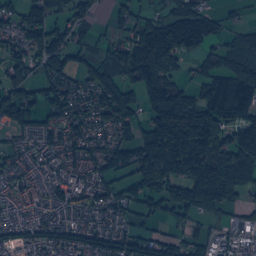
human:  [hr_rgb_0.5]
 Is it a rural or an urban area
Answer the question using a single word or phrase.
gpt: urban

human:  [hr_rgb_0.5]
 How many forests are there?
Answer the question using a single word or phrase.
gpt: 273

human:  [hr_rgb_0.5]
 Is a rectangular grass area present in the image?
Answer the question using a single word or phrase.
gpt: yes

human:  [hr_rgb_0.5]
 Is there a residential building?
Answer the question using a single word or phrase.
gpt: yes

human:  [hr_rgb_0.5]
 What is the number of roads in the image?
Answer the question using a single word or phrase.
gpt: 729

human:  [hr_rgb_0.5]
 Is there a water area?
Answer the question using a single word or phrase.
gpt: yes

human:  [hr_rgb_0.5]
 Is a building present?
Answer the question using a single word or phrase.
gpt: yes

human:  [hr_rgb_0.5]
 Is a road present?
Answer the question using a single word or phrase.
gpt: yes

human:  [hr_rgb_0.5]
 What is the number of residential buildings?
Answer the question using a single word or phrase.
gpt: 5450

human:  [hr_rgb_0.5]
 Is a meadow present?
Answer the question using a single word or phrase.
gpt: yes

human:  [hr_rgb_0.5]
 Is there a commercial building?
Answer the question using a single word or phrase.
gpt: yes

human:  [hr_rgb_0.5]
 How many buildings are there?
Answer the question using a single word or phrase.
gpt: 5558

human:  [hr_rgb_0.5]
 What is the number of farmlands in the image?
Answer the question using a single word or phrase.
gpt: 15

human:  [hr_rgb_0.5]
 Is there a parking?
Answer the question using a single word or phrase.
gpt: yes

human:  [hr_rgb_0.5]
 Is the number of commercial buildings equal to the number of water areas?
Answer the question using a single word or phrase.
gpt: no

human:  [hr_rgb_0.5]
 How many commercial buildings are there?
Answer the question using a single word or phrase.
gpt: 88

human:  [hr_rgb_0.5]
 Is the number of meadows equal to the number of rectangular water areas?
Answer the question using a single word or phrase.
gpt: no

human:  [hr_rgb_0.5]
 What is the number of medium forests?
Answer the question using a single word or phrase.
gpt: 71

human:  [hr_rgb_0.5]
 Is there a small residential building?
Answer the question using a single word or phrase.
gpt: yes

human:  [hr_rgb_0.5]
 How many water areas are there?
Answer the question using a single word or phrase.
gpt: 30

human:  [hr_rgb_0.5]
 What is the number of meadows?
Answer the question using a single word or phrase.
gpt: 99

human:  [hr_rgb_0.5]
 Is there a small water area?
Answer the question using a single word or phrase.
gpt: yes

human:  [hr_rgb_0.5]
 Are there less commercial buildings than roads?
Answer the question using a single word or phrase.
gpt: yes

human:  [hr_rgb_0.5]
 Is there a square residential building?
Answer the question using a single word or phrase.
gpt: yes

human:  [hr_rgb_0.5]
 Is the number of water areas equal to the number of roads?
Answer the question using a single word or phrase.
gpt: no

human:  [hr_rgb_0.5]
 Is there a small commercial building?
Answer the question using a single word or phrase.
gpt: yes

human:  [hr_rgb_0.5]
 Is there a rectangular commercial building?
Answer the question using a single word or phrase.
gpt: yes

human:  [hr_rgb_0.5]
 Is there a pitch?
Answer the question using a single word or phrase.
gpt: yes

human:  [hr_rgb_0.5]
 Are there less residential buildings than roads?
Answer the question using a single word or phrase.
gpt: no

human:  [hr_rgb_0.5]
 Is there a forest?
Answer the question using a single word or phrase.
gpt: yes

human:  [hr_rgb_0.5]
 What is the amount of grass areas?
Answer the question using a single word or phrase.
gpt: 170

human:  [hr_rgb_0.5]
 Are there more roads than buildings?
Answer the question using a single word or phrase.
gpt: no

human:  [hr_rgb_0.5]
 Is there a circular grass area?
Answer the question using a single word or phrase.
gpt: no

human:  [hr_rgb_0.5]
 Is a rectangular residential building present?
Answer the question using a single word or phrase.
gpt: yes

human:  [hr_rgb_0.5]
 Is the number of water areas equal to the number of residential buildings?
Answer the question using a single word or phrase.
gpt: no

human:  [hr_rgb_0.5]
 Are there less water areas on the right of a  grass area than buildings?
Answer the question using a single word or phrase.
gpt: yes

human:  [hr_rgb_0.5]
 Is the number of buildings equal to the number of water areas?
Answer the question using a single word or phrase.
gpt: no

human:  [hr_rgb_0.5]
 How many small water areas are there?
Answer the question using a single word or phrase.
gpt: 20

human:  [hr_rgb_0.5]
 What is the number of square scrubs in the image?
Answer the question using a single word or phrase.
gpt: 0

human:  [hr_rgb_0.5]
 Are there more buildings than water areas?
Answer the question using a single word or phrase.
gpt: yes

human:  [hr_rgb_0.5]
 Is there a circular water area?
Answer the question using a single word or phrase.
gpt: yes

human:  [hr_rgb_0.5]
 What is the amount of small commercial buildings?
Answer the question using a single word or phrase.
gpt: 77

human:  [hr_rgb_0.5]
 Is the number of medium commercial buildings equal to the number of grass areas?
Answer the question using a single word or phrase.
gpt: no

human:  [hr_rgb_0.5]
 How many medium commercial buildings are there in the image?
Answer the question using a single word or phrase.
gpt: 7

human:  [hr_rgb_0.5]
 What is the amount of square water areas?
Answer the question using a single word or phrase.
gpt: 449

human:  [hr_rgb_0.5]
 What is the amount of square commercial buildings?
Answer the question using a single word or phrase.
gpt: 0

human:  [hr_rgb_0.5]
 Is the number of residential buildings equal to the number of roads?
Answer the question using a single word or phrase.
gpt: no

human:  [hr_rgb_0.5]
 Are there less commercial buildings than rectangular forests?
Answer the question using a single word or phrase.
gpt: no

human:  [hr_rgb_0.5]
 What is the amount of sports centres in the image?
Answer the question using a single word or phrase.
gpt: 6

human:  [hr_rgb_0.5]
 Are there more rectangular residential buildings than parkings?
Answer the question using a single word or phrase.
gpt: yes

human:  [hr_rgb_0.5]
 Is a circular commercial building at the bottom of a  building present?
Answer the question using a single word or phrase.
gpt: no

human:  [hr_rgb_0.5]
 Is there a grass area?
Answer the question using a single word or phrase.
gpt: yes

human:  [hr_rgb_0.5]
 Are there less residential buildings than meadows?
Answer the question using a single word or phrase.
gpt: no

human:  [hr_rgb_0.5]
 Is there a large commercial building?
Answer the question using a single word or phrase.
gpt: yes

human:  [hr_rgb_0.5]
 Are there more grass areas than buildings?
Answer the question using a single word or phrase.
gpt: no

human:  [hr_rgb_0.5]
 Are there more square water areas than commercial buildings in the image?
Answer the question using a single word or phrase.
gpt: no

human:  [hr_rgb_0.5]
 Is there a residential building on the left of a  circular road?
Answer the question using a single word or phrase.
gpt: no

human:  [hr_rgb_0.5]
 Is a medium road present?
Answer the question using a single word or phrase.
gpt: no

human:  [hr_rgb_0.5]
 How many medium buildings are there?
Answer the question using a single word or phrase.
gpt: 21

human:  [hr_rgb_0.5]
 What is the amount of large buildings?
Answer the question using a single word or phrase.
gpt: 8

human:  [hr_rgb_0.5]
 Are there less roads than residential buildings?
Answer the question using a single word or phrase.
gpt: yes

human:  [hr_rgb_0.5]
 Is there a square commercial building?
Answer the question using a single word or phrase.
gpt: no

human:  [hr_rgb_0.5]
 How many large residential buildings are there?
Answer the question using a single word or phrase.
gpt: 4

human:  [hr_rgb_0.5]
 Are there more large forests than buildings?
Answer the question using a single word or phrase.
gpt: no